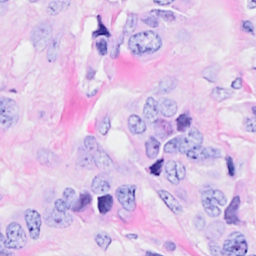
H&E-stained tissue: Breast